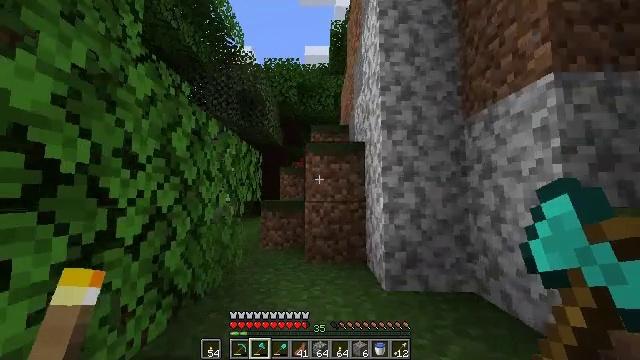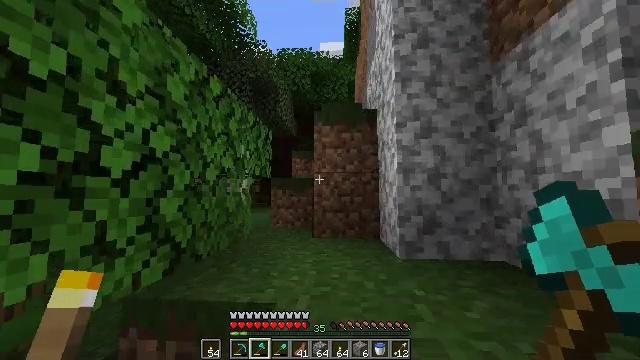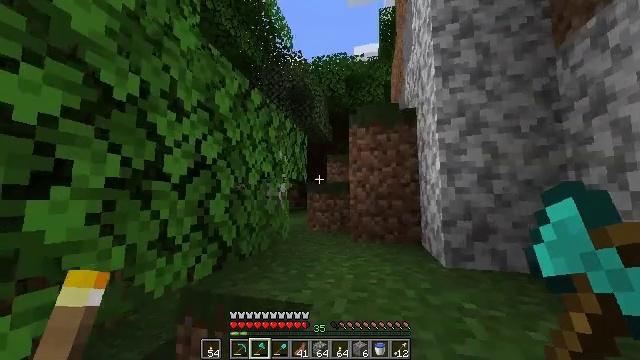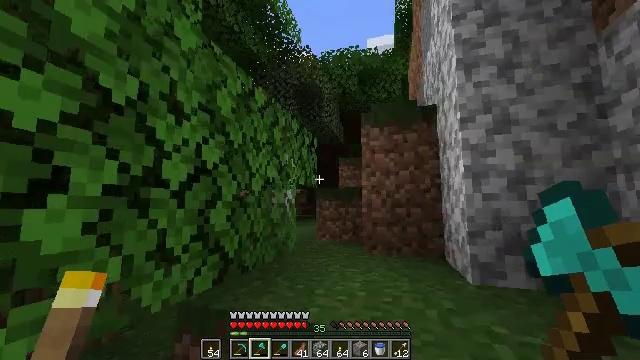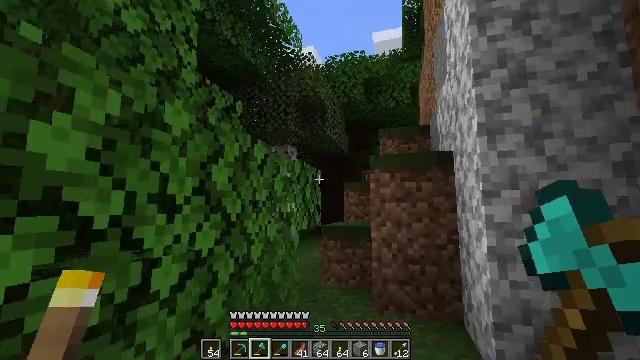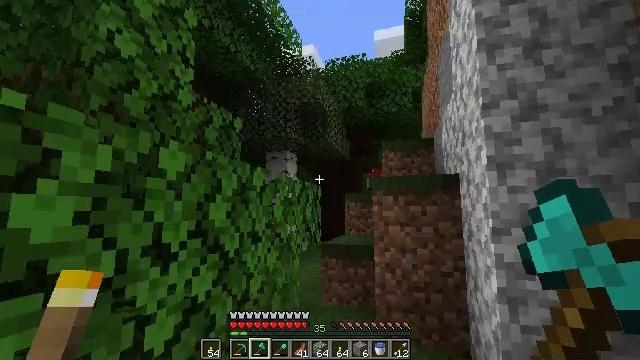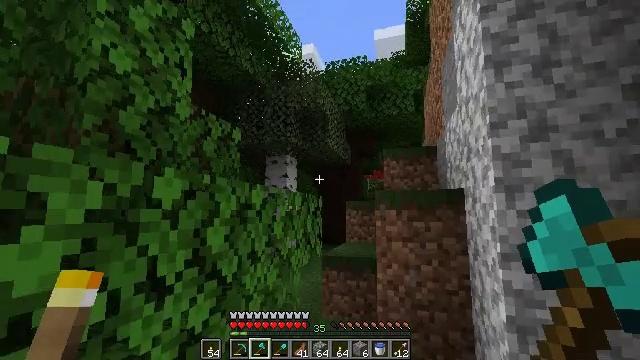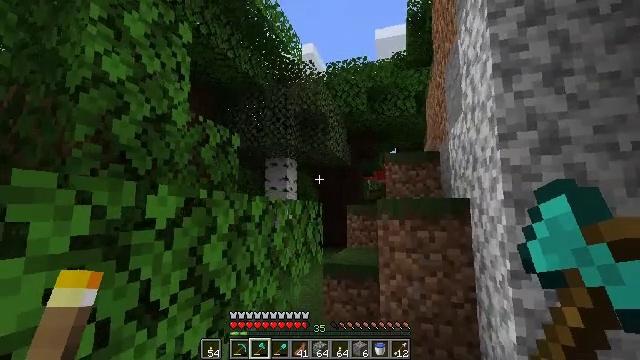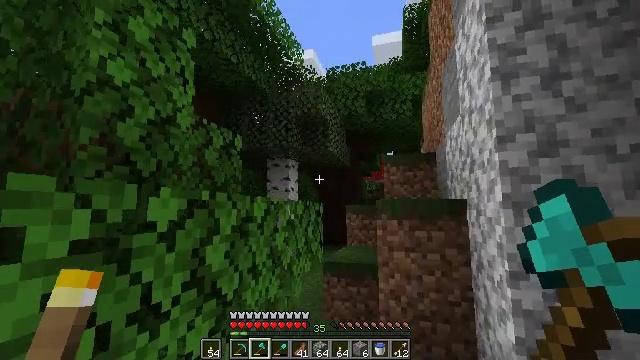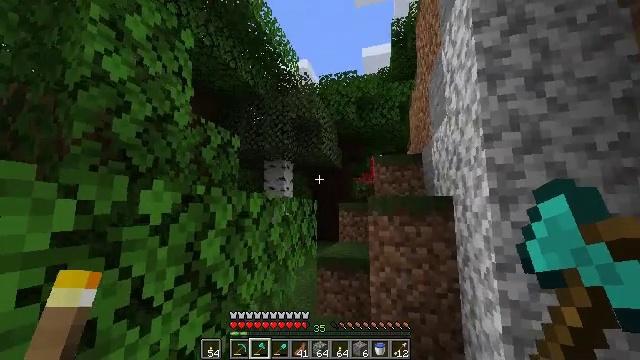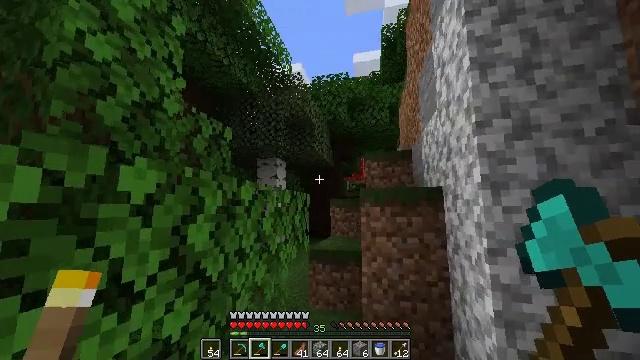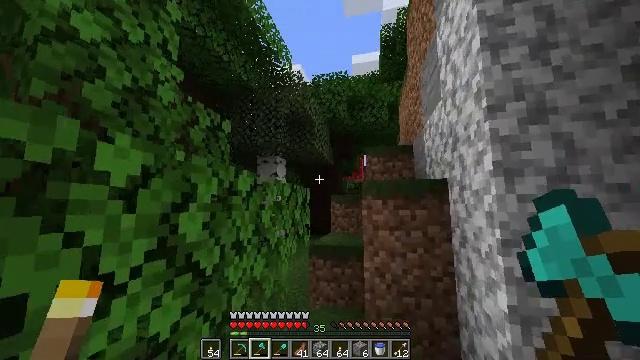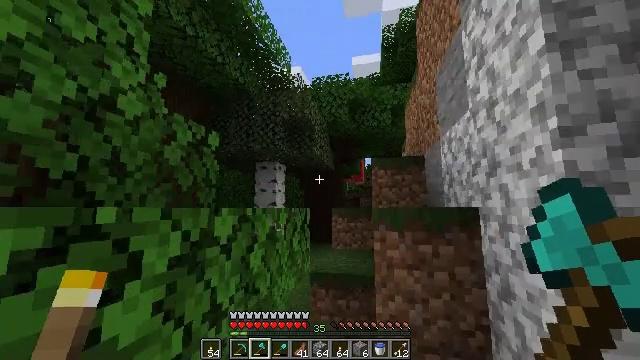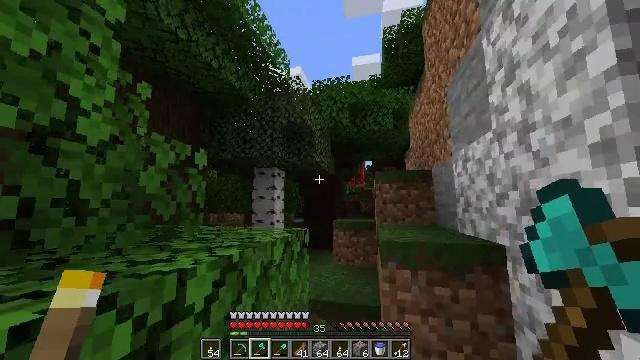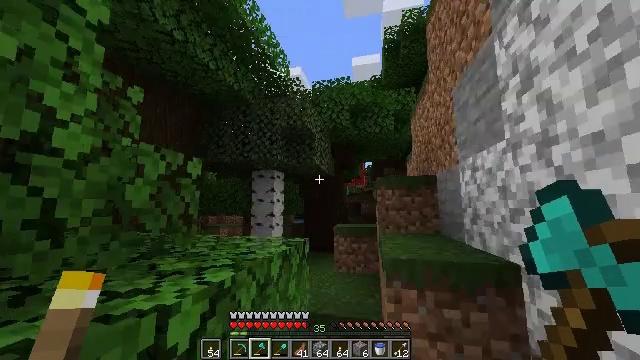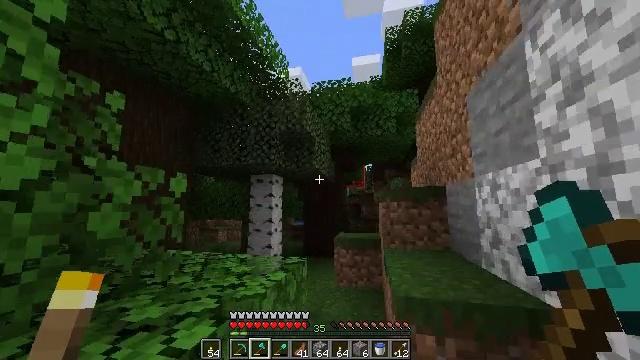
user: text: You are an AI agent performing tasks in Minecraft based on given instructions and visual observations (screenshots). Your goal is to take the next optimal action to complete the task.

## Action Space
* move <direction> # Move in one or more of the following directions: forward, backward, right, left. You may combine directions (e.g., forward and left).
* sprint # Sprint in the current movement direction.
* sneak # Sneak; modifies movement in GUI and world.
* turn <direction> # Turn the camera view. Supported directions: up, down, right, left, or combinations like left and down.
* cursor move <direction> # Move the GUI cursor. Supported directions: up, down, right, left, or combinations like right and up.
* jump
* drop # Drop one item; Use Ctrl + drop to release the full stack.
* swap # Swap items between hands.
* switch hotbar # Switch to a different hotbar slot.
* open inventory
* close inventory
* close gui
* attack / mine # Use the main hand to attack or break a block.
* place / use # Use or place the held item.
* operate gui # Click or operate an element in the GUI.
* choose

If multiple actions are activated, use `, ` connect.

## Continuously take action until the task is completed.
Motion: motion action
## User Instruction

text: Trim the tree by mining oak leaves.
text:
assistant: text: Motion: move forward, sprint, turn left
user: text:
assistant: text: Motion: move forward, sprint, turn left and up
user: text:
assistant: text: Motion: move forward, sprint, turn left and up, jump
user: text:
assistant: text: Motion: move forward, sprint, jump
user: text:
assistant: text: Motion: move forward, sprint, jump
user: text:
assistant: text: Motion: move forward, sprint
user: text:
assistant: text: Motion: move forward, sprint
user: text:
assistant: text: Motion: move forward, sprint
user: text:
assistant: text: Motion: move forward, sprint, turn right
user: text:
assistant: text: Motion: move forward, sprint, turn right
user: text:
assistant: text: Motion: move forward, sprint, jump
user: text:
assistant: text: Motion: move forward, sprint, jump
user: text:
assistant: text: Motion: move forward, sprint, jump
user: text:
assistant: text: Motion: move forward, sprint, jump
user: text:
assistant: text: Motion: move forward, sprint, jump
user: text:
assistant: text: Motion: move forward and move left, sprint
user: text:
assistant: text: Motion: move forward and move left, sprint
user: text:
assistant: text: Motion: move forward and move left, sprint, turn right
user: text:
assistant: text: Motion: move forward and move left, sprint, turn right
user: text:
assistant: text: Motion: move forward, sprint
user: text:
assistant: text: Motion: move forward, sprint
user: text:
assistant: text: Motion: move forward, sprint
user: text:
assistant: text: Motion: move forward, sprint
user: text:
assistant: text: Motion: move forward, sprint
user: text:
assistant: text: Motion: move forward, sprint, jump
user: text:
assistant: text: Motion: move forward, sprint, turn right, jump
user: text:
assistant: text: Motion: move forward, sprint, turn right, jump
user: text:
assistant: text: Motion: move forward, sprint, turn right, jump
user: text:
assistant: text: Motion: move forward, sprint, jump
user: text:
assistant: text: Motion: move forward and move left, sprint, turn down